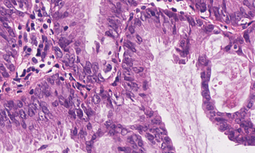
Tumor epithelial tissue: yes
Tumor-associated stroma tissue: yes
Normal tissue: no